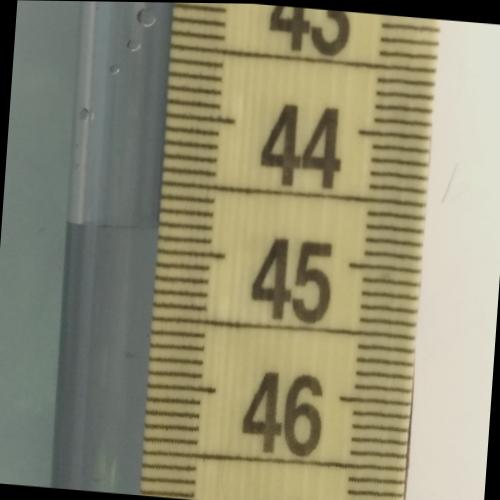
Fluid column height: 44.8 cm